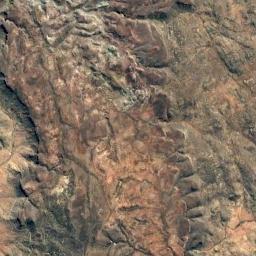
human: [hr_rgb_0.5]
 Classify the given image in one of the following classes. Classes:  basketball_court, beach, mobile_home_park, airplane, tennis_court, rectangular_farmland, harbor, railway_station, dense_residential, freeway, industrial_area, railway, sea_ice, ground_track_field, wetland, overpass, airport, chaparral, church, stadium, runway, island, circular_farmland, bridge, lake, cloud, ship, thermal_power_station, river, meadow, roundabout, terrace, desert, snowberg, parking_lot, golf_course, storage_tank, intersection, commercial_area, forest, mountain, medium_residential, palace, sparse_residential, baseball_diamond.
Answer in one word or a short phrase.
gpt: mountain